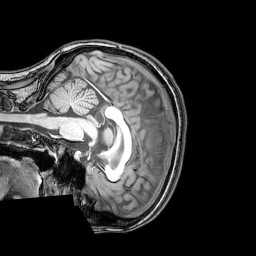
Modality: T1w
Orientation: sagittal
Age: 26
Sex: female
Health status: healthy
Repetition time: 0.081 s
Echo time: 0.037 s